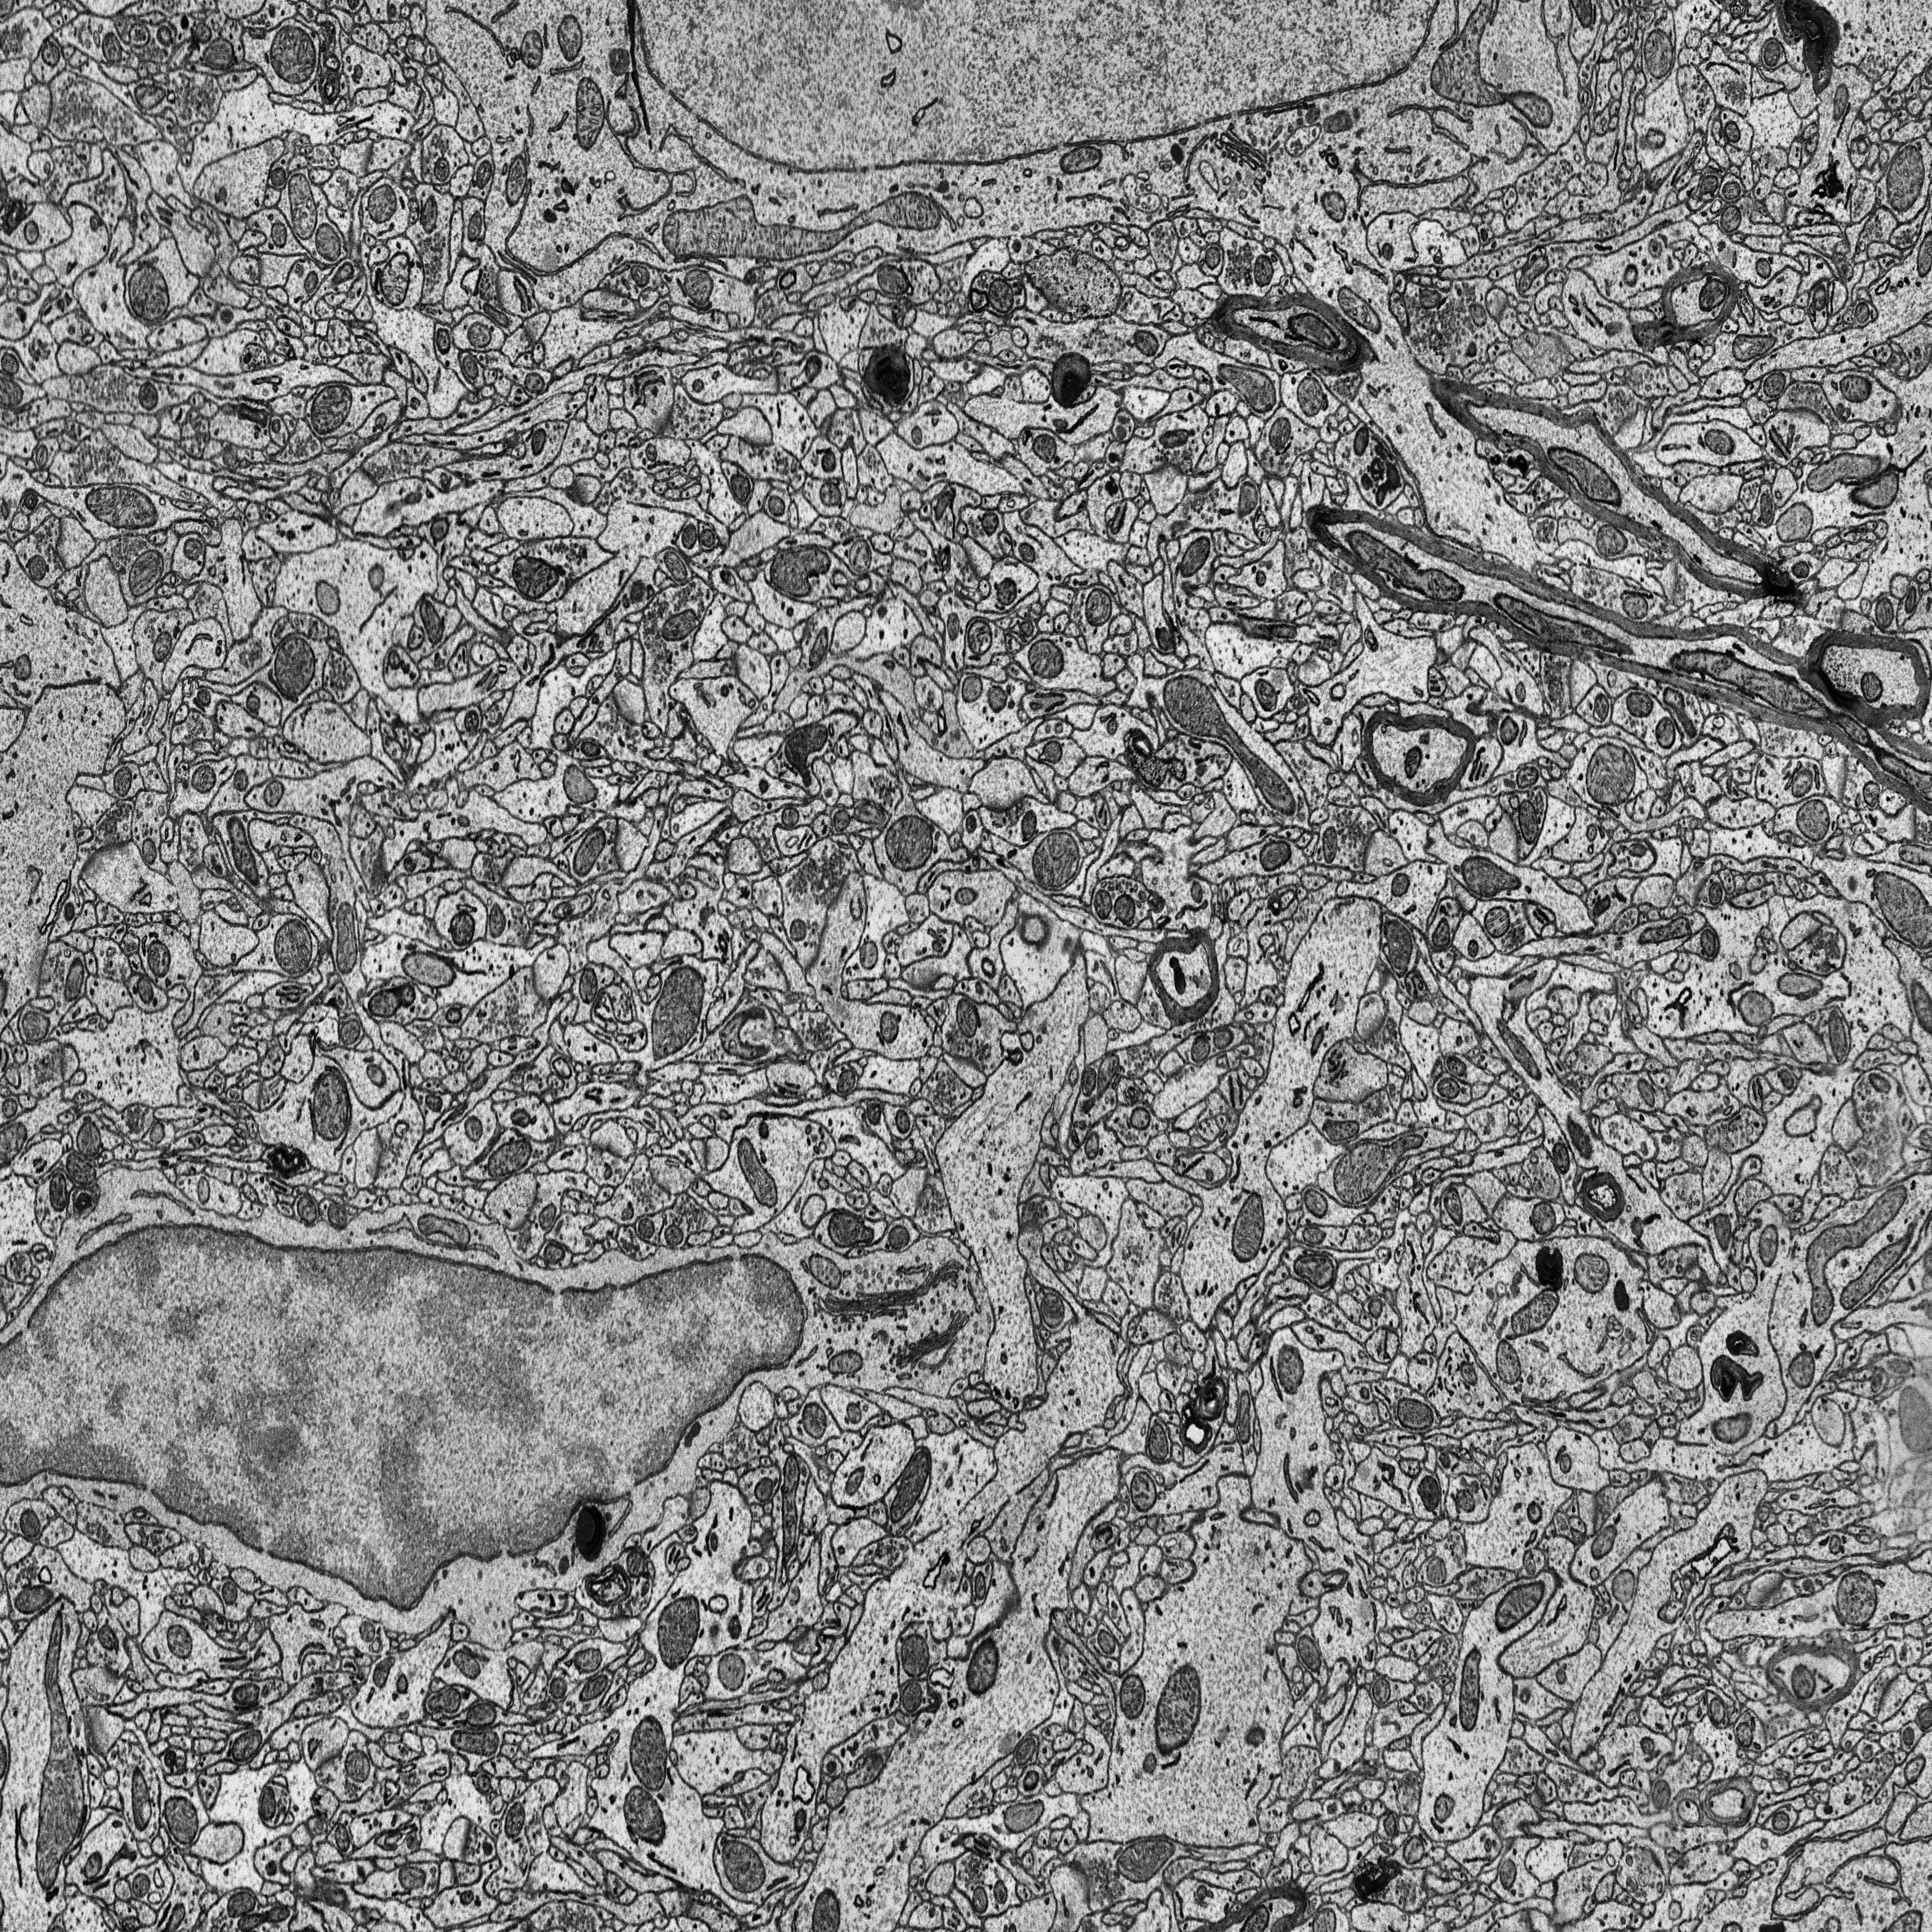
Electron microscopy slice of rat cortex tissue
Slice depth (z): 5
Mitochondria instances in slice: 424